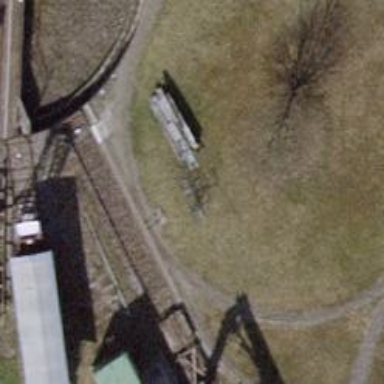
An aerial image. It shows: Railway switch.